Aerial crown-view tile of a tropical tree (Barro Colorado Island, Panama), acquired 20250616:
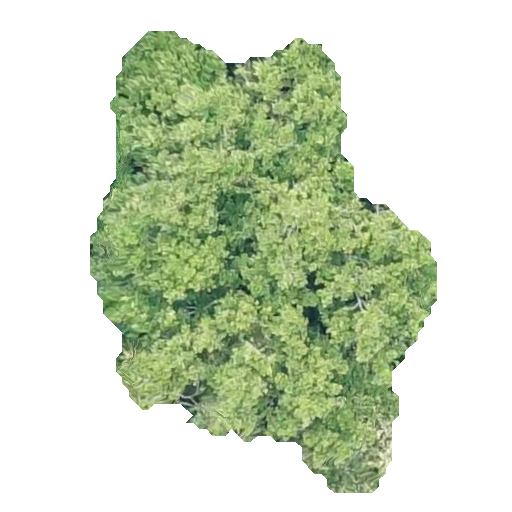
Species: Guapira myrtiflora
GBIF accepted scientific name: Guapira myrtiflora
Crown area: 155.854 m²